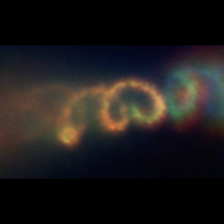
Taxon: Chaetoceros
Group: Diatoms